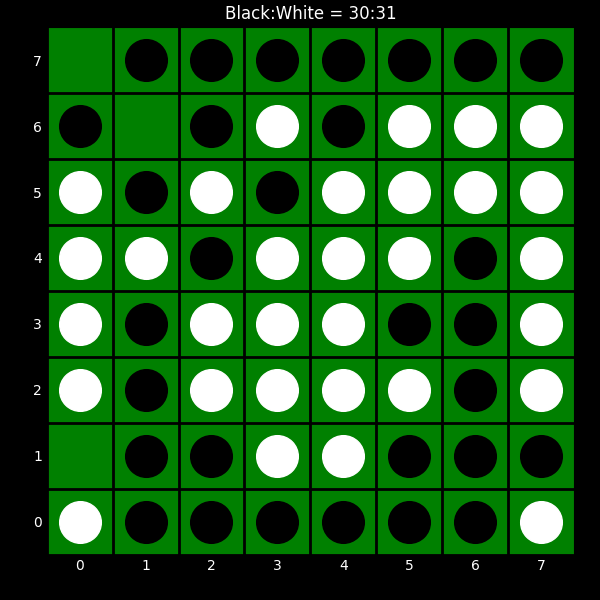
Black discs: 30
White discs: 31